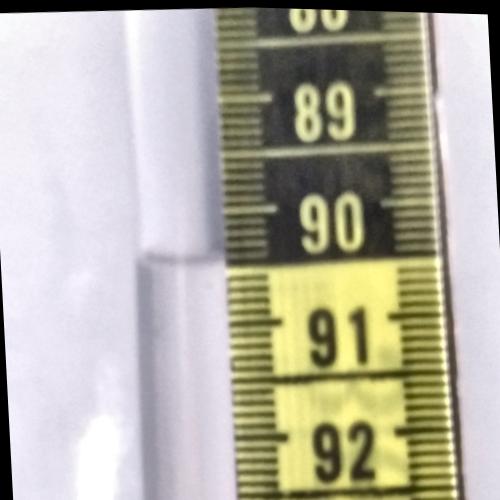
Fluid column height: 90.4 cm